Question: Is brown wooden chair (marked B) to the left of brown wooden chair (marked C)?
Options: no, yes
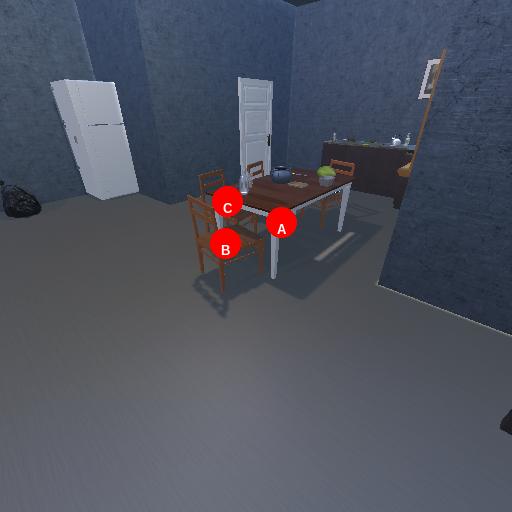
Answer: no